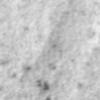
Label: no_change